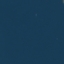
Land use / land cover class: SeaLake